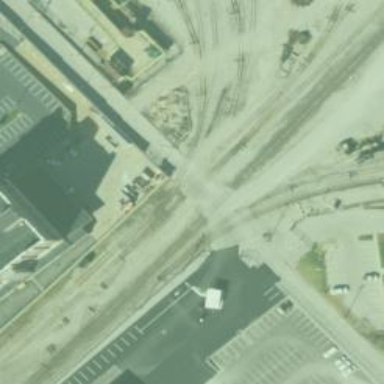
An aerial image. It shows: Railway crossing.